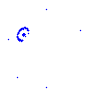
Particle: proton